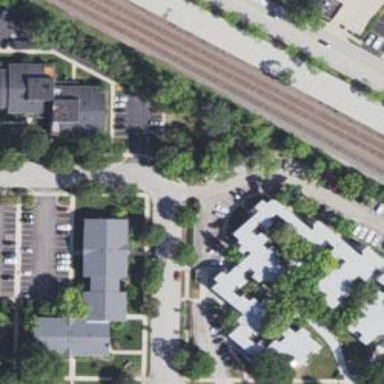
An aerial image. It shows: Residential road with separate asphalt sidewalk.